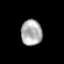
Tissue: prostate
Cell type: Myeloid cells
Senescence score: 0.3499
Nuclear area (px): 531
Mean DAPI intensity: 173.379